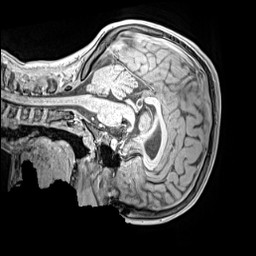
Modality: MP2RAGE
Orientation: sagittal
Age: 13
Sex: female
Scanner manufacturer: siemens
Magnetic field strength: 3 T
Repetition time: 4 s
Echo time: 0.00299 s